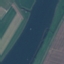
Land use / land cover: River